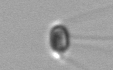
Label: Chaetoceros